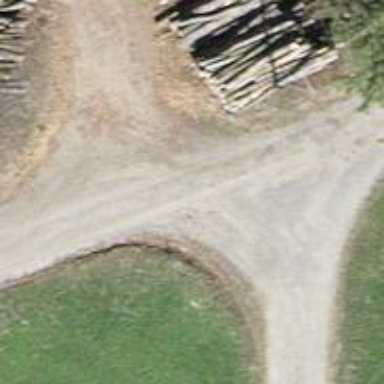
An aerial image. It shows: Pebblestone track with grade2 tracktype.